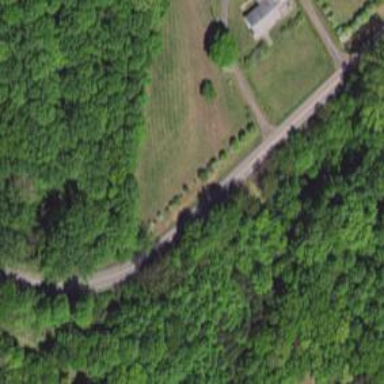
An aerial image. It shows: Tertiary road.